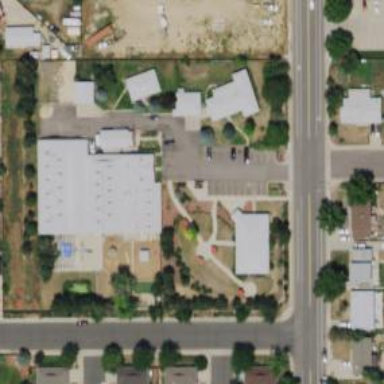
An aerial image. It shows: Veterinary facility.